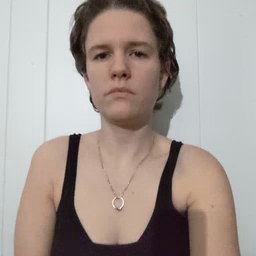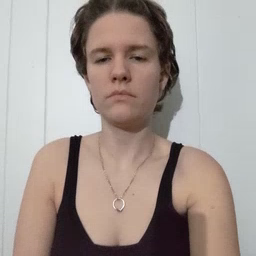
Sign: bedroom